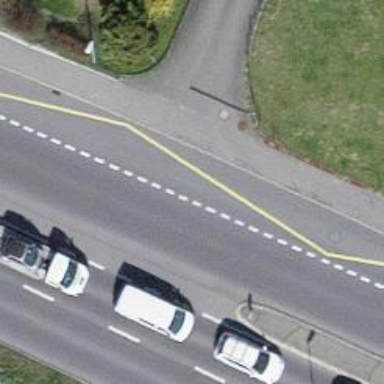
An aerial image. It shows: Bus stop with designated public transport stop position.